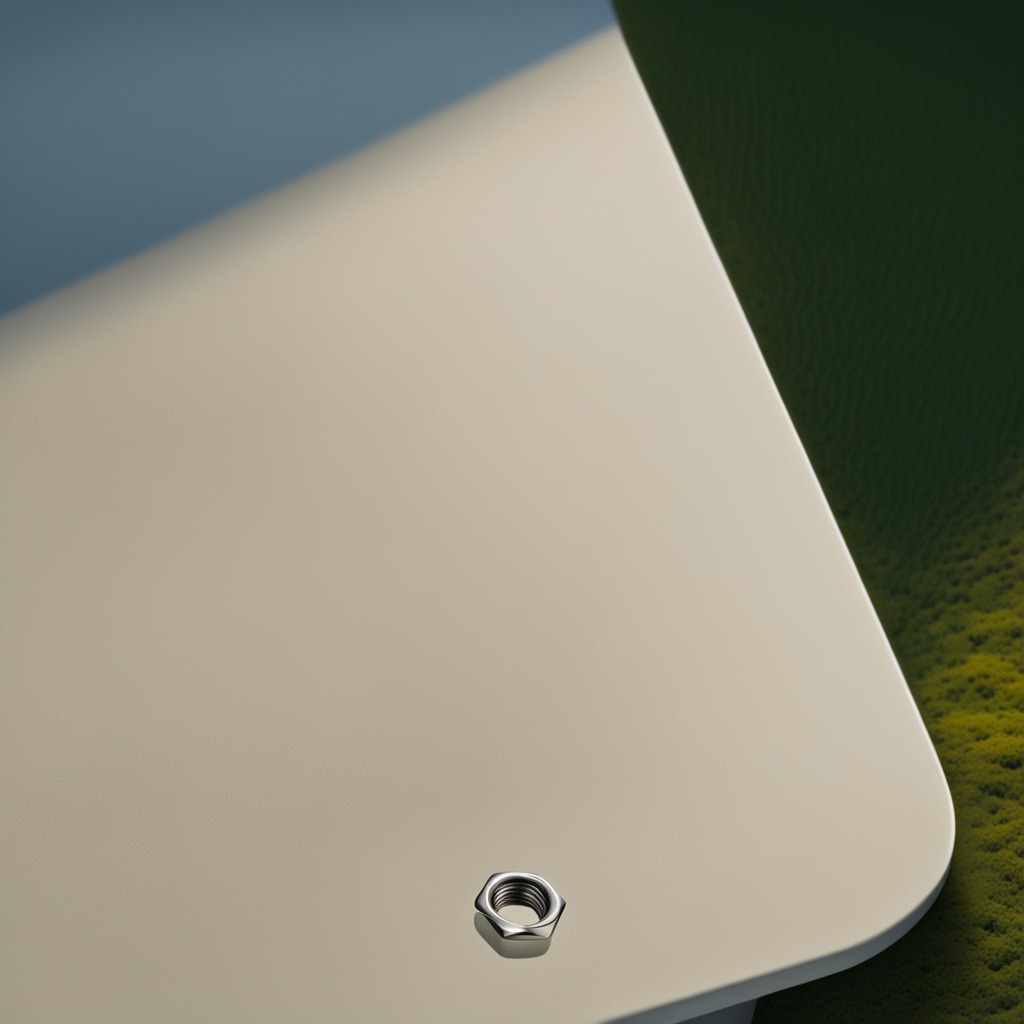
A metal nut is lying on a clean utility table in a temporary outdoor tool station afternoon light present textured surface.